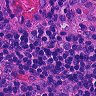
Metastatic tissue present: no